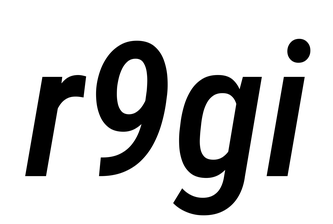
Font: Roboto-Italic_Condensed_Medium_Italic